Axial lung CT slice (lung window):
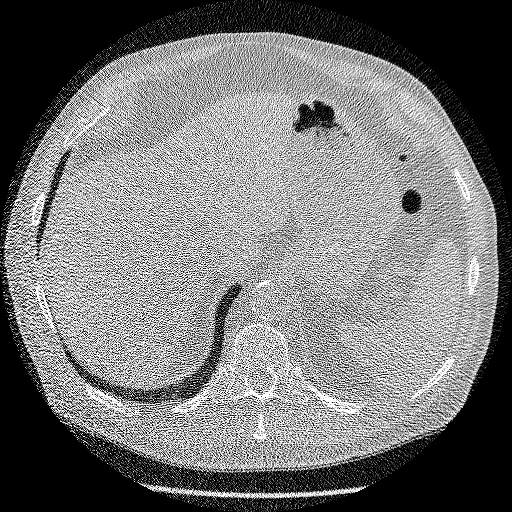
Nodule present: no